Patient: sex F, age 36
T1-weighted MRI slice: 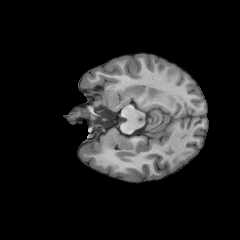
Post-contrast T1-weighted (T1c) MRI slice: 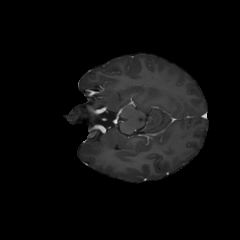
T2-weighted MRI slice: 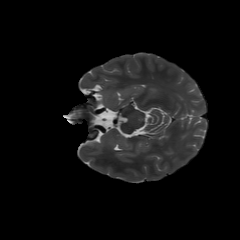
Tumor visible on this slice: no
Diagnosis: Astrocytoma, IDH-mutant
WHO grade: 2